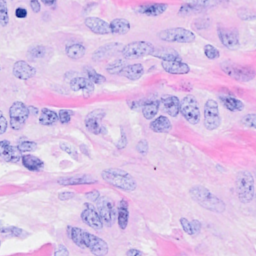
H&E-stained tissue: Breast